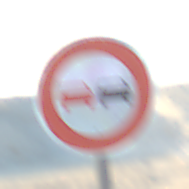
Verkehrszeichen: Ueberholverbot
Umgebung: Outdoor, Beach
Tageszeit: SunriseSunset
Wetter: Clear
Licht: Natural
Jahreszeit: NotSpecified
Kontrast: HighContrast